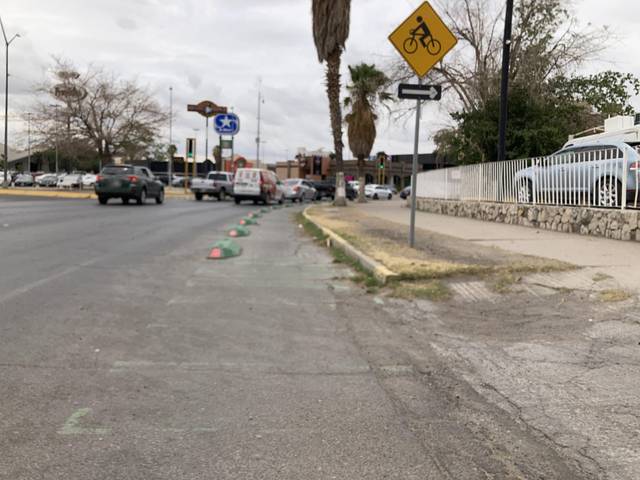
Region: Mexico
Coordinates: 31.743, -106.453